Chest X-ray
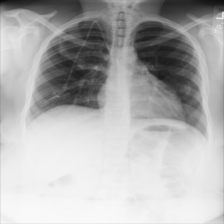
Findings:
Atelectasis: negative
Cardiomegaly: negative
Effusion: negative
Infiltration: positive
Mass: negative
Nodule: negative
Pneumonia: negative
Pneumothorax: negative
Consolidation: negative
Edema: negative
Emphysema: negative
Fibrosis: negative
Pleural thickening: negative
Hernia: negative